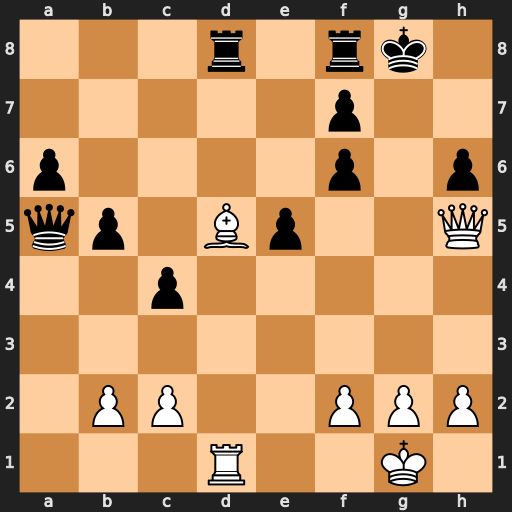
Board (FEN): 3r1rk1/5p2/p4p1p/qp1Bp2Q/2p5/8/1PP2PPP/3R2K1
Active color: w
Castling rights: -
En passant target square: -
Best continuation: Qg6+ Kh8 Qxh6+ Kg8 Qg6+